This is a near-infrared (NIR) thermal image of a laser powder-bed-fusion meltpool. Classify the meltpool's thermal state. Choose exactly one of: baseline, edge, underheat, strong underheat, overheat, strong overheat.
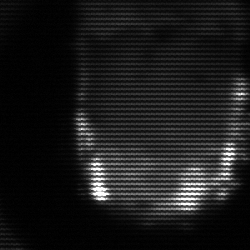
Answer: baseline